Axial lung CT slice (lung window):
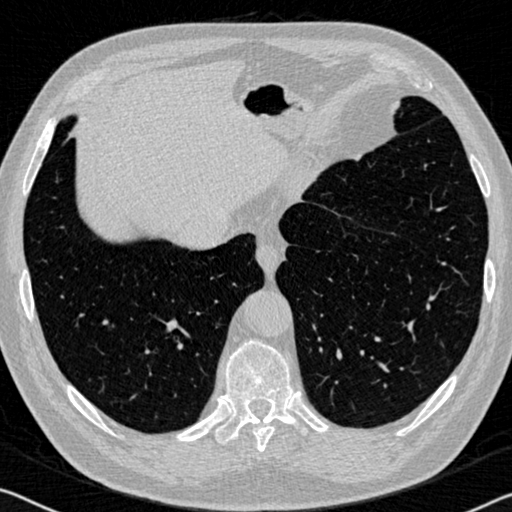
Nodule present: no